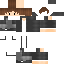
A male human skin with medium skin, wearing brown long hair dressed in a blue hoodie and black pants, featuring a closed mouth.